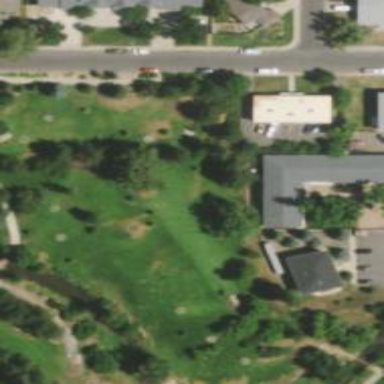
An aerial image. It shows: Disc golf hole.